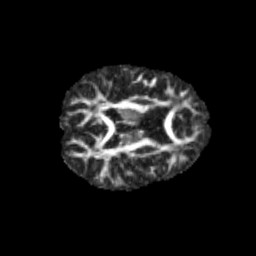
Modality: FA
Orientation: axial
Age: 11
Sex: female
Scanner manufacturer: siemens
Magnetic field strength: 3 T
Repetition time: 3.8 s
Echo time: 0.07 s